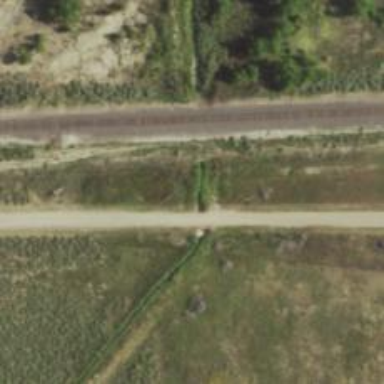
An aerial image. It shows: Irrigation culvert tunnel.